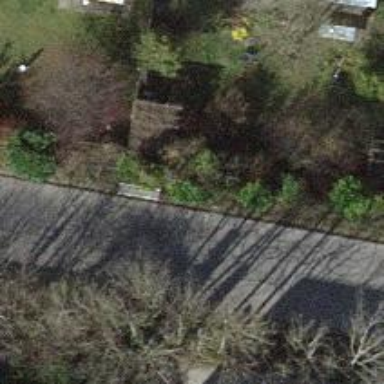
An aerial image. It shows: Bench for seating.